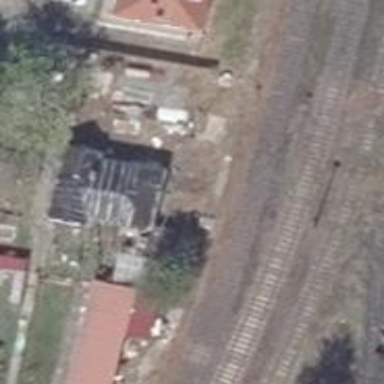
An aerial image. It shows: Preserved railway yard with rails.